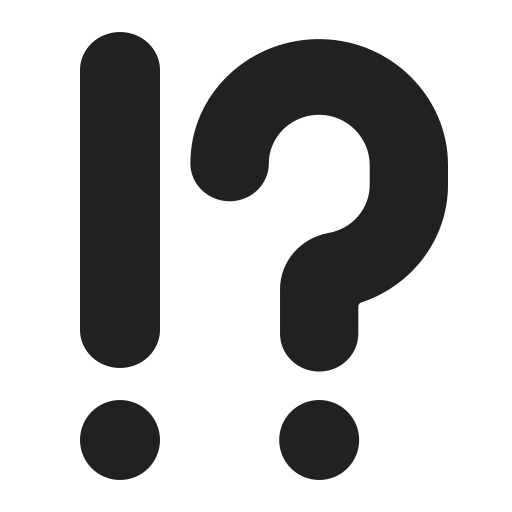
exclamation question mark high contrast